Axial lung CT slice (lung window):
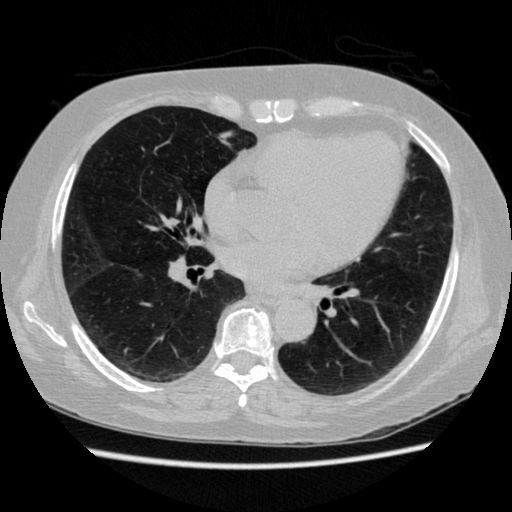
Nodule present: no